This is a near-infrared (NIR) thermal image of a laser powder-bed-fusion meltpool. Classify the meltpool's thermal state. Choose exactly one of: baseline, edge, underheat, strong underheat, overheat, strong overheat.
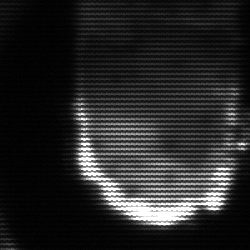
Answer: baseline